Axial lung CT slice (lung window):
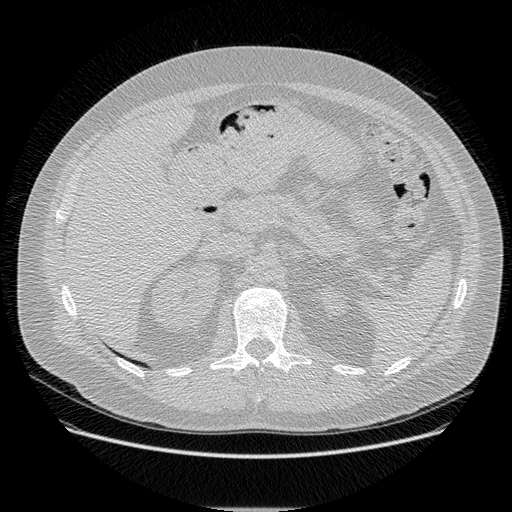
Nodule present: no